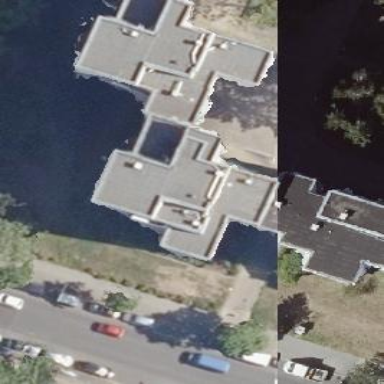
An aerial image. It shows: Apartment building with flat roof.